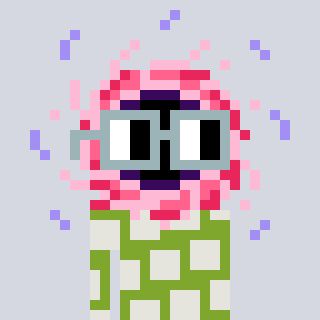
a pixel art character with square dark gray glasses, a blackhole-shaped head and a slimegreen-colored body on a cool background